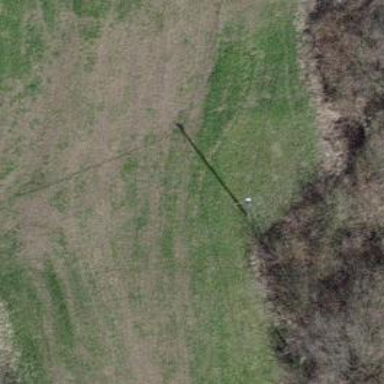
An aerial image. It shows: Minor power line.